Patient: sex M, age 54
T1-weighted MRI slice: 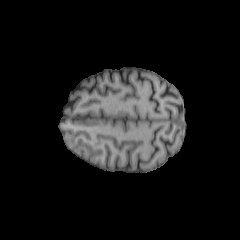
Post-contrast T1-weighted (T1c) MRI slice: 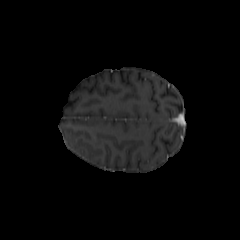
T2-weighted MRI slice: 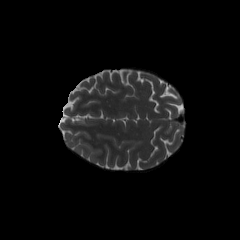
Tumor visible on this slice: no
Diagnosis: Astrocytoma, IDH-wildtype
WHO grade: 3